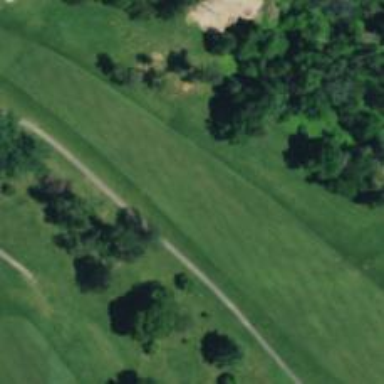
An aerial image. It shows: View of golf hole.